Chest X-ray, PA view. Patient: 42 years old, sex F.
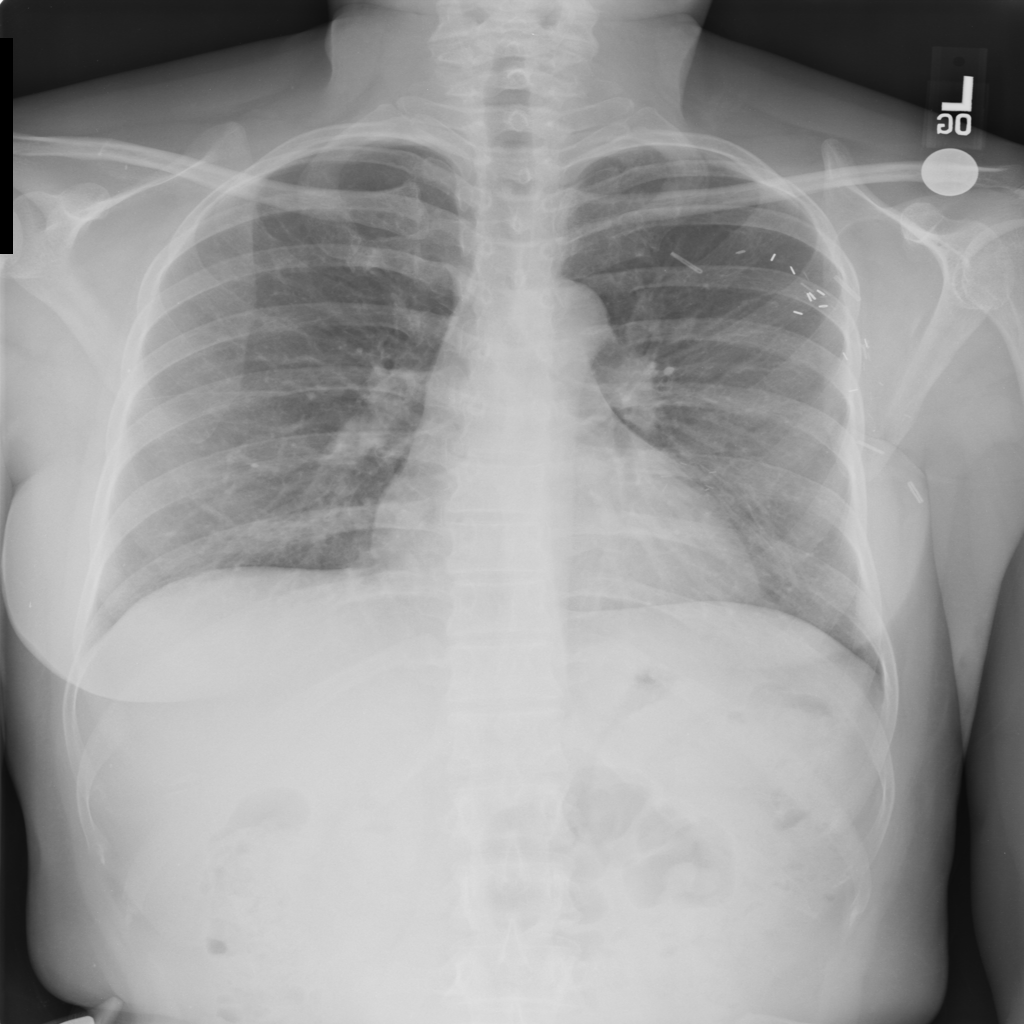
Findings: No Finding